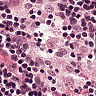
Metastatic tissue present: no